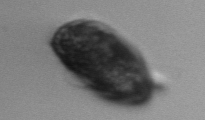
Label: Prorocentrum